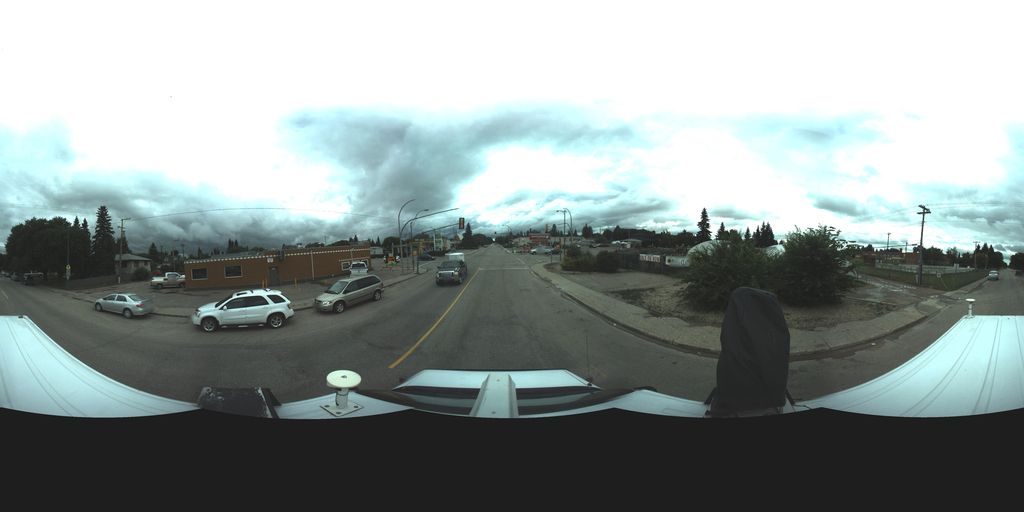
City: saskatoon